Question: I have a web-application with more than 5 themes. Each themes covers a completely different style for different customers. whenever we publish a new version of our application we send it for all of customers.
We specify theme in web.config file in '<Page>' tag. like
'''
<page theme="Theme1" /> // or Theme2 for second customer.
'''
with this approach we easily change the style of application from each other without writing codes which needs a new publish for each one.
With changing the 'theme="Theme1"'. nothing change and we didn't write a code in application , so why changing 'theme' don't change the theme and we need a new publish?
we want to change it in 'web.config' or somewhere else and with changing it the theme change without needing a new publish for each one.
---
I Publish Once and then copy the published version for each customer (5 times) then in each 'web.config' file I change the 'theme="CustomerTheme"'. but only the theme which was active in publish process is usable in all of 5 versions and other 4 themes are un-usable
--
Actually the main question is that why changes in Web.Config need a different publish while it is XML and do not need a complie. I should Add this note that, App_Theme include all of 5 themes so that all of them Compiles and are ready to use
--
This is the way I publish the application

<URL>
---
Update 2
here IFound the exact problem reported by someone else. he resolve the problem but I can't underestand how he resolved this Issue. can anybody tell me how he resolved the issue?
he used 'aspnet_compiler command' and told that 'automatically ADDS the 'theme' on the Page directive'
(first post is the question and the last post is the answer)
<URL>
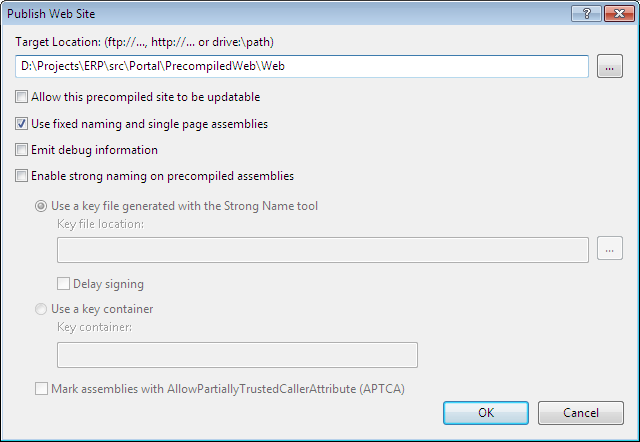
Answer: If I understood you correctly, you have one theme for each customer and that will not change?
Still, I do not understand your publishing scenario? Why do you want to change the Theme if each customer has its own web application?
Nevertheless, how about you check the request url in the codebehind and set the Theme Name programatically?
Pseudo-code: (you need to have this piece of code executed on every request. You could write an HTTPHandler for this, or use the BeginRequest Event in the global.asax. You also need to find which property provides the necessary URL information)
'''
switch(Request.URL)
{
case "www.customer1.com":
Theme = "Customer1";
break;
case "www.customer2.com":
Theme = "Customer2":
break;
}
'''